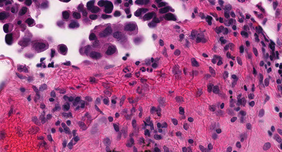
Tumor epithelial tissue: yes
Tumor-associated stroma tissue: yes
Normal tissue: no